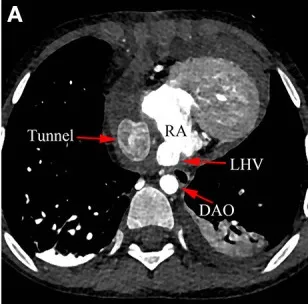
Cardiac CT image of anomalous left hepatic venous connection. (A-D) Postoperative CT image confirmed LHV came into the right atrium. LHV, left hepatic vein; DAO, descending aorta; RA, right atrium; RSVC, right superior vena cava; LSVC, left superior vena cava.
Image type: radiology (ct)